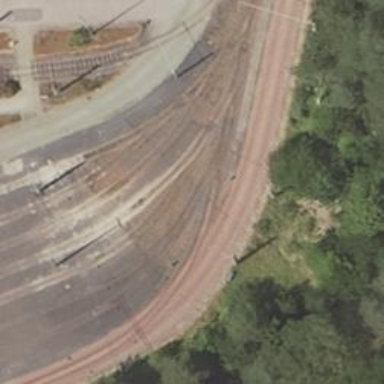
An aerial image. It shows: Railway switch with the turnout pointing to the right.